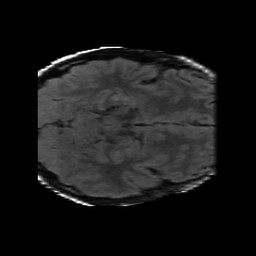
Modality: FLAIR
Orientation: axial
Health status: ill
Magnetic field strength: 3 T